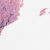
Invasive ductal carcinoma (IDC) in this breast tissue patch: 0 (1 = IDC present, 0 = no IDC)